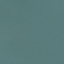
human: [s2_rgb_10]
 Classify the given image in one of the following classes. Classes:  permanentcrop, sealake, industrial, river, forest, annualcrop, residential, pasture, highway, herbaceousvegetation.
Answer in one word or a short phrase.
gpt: SeaLake